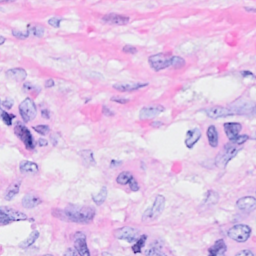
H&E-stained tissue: Breast